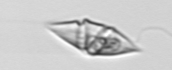
Label: Gyrodinium